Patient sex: M
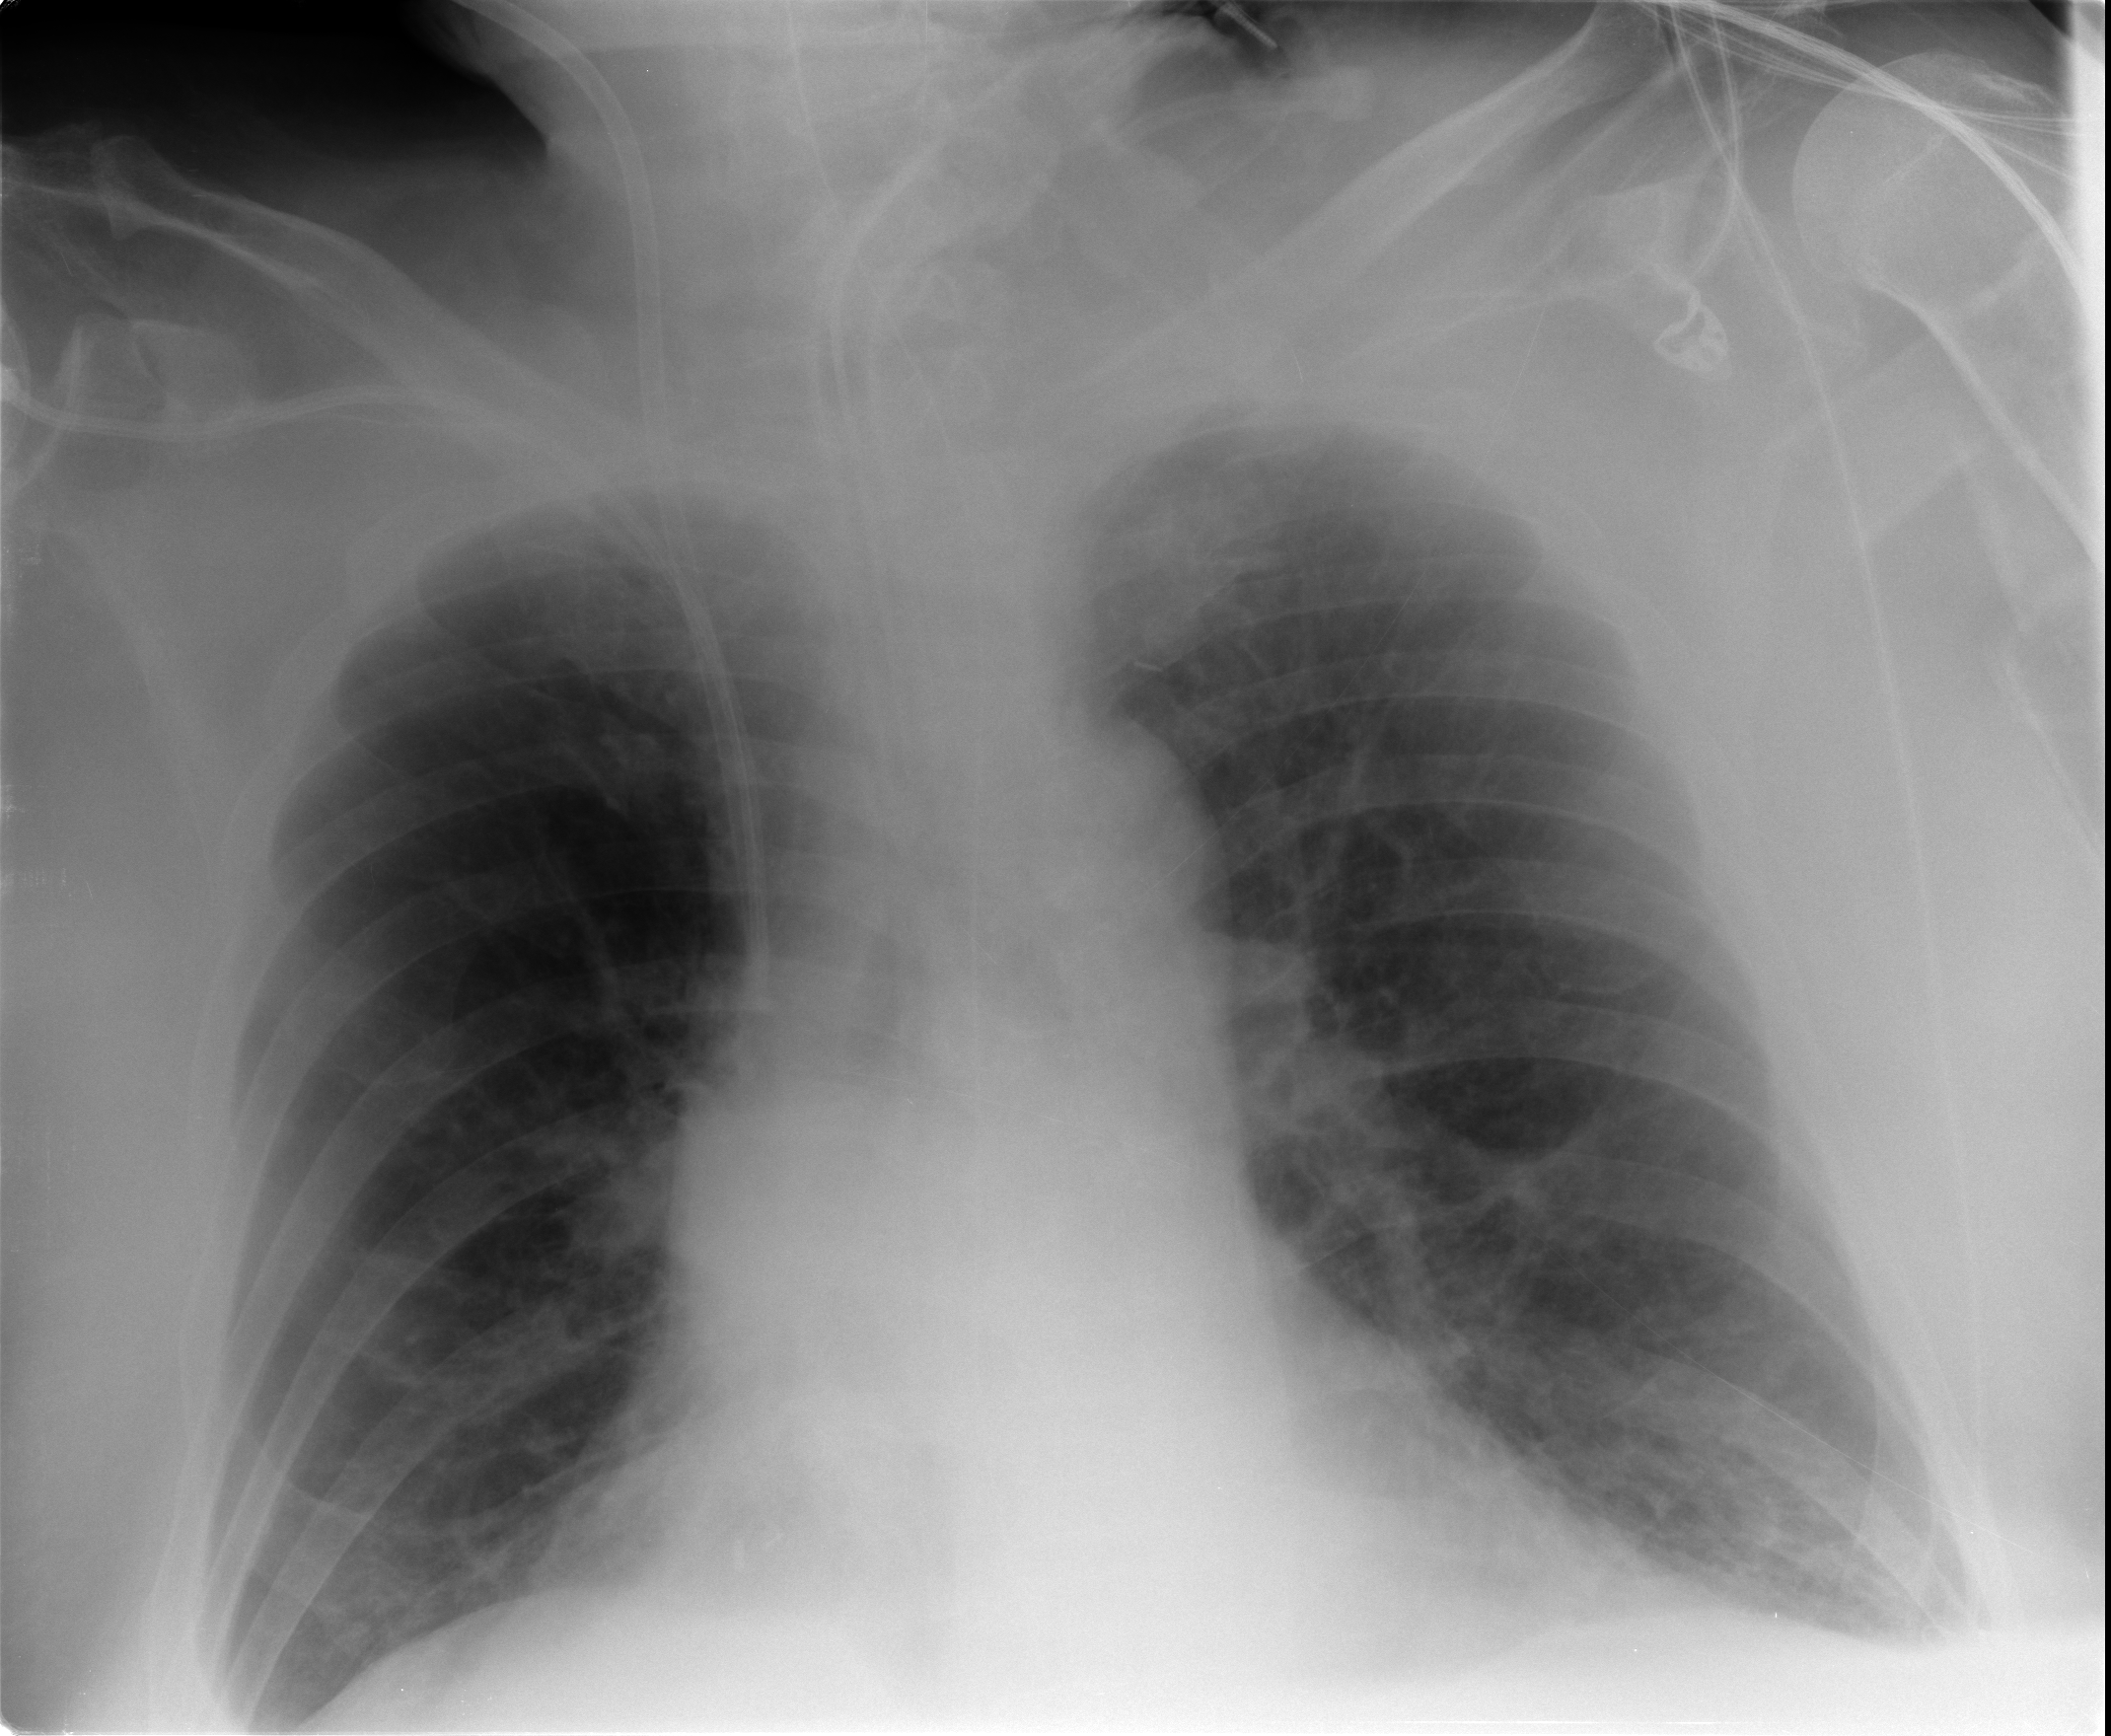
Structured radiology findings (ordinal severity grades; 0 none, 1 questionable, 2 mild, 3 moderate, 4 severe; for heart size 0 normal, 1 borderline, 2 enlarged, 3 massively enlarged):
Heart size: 2
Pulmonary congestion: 0
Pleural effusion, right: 1
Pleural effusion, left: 1
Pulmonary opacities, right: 0
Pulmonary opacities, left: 0
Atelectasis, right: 0
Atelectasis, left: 0